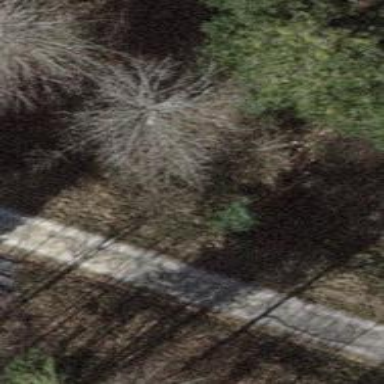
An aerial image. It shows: Needle-leaved tree in natural setting.